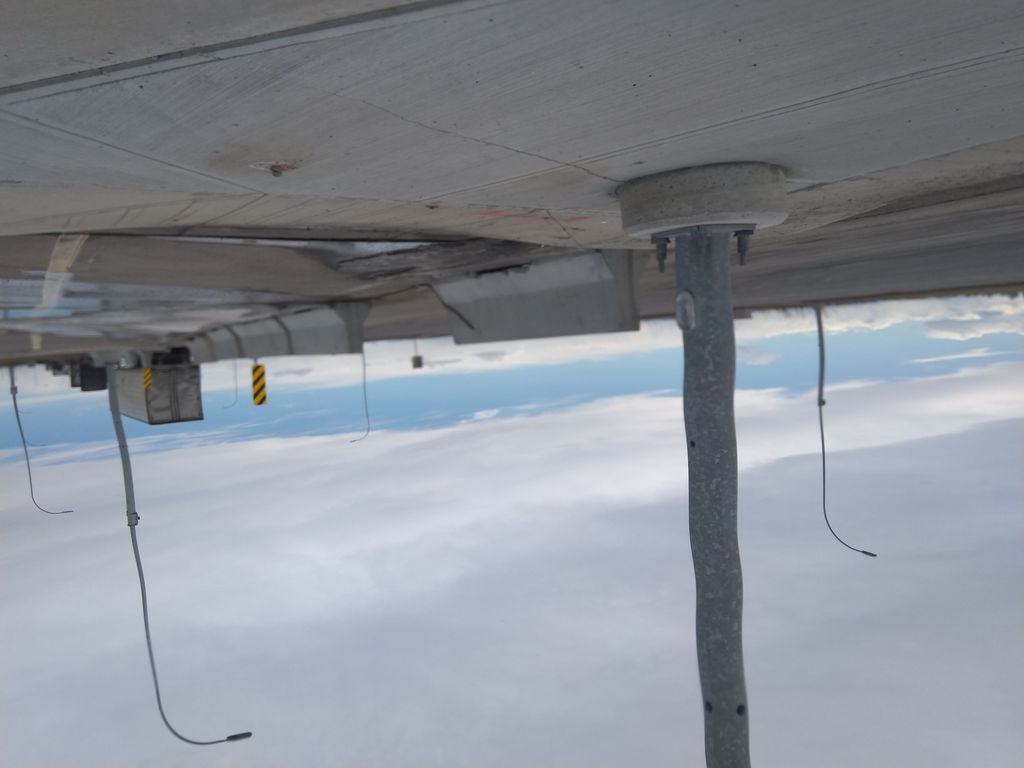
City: calgary